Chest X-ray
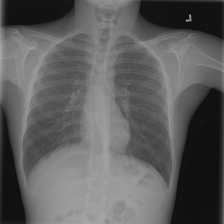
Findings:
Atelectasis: negative
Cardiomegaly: negative
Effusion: negative
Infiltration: negative
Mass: negative
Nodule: positive
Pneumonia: negative
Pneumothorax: negative
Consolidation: negative
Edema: negative
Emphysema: negative
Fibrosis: negative
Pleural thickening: negative
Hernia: negative